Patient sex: M
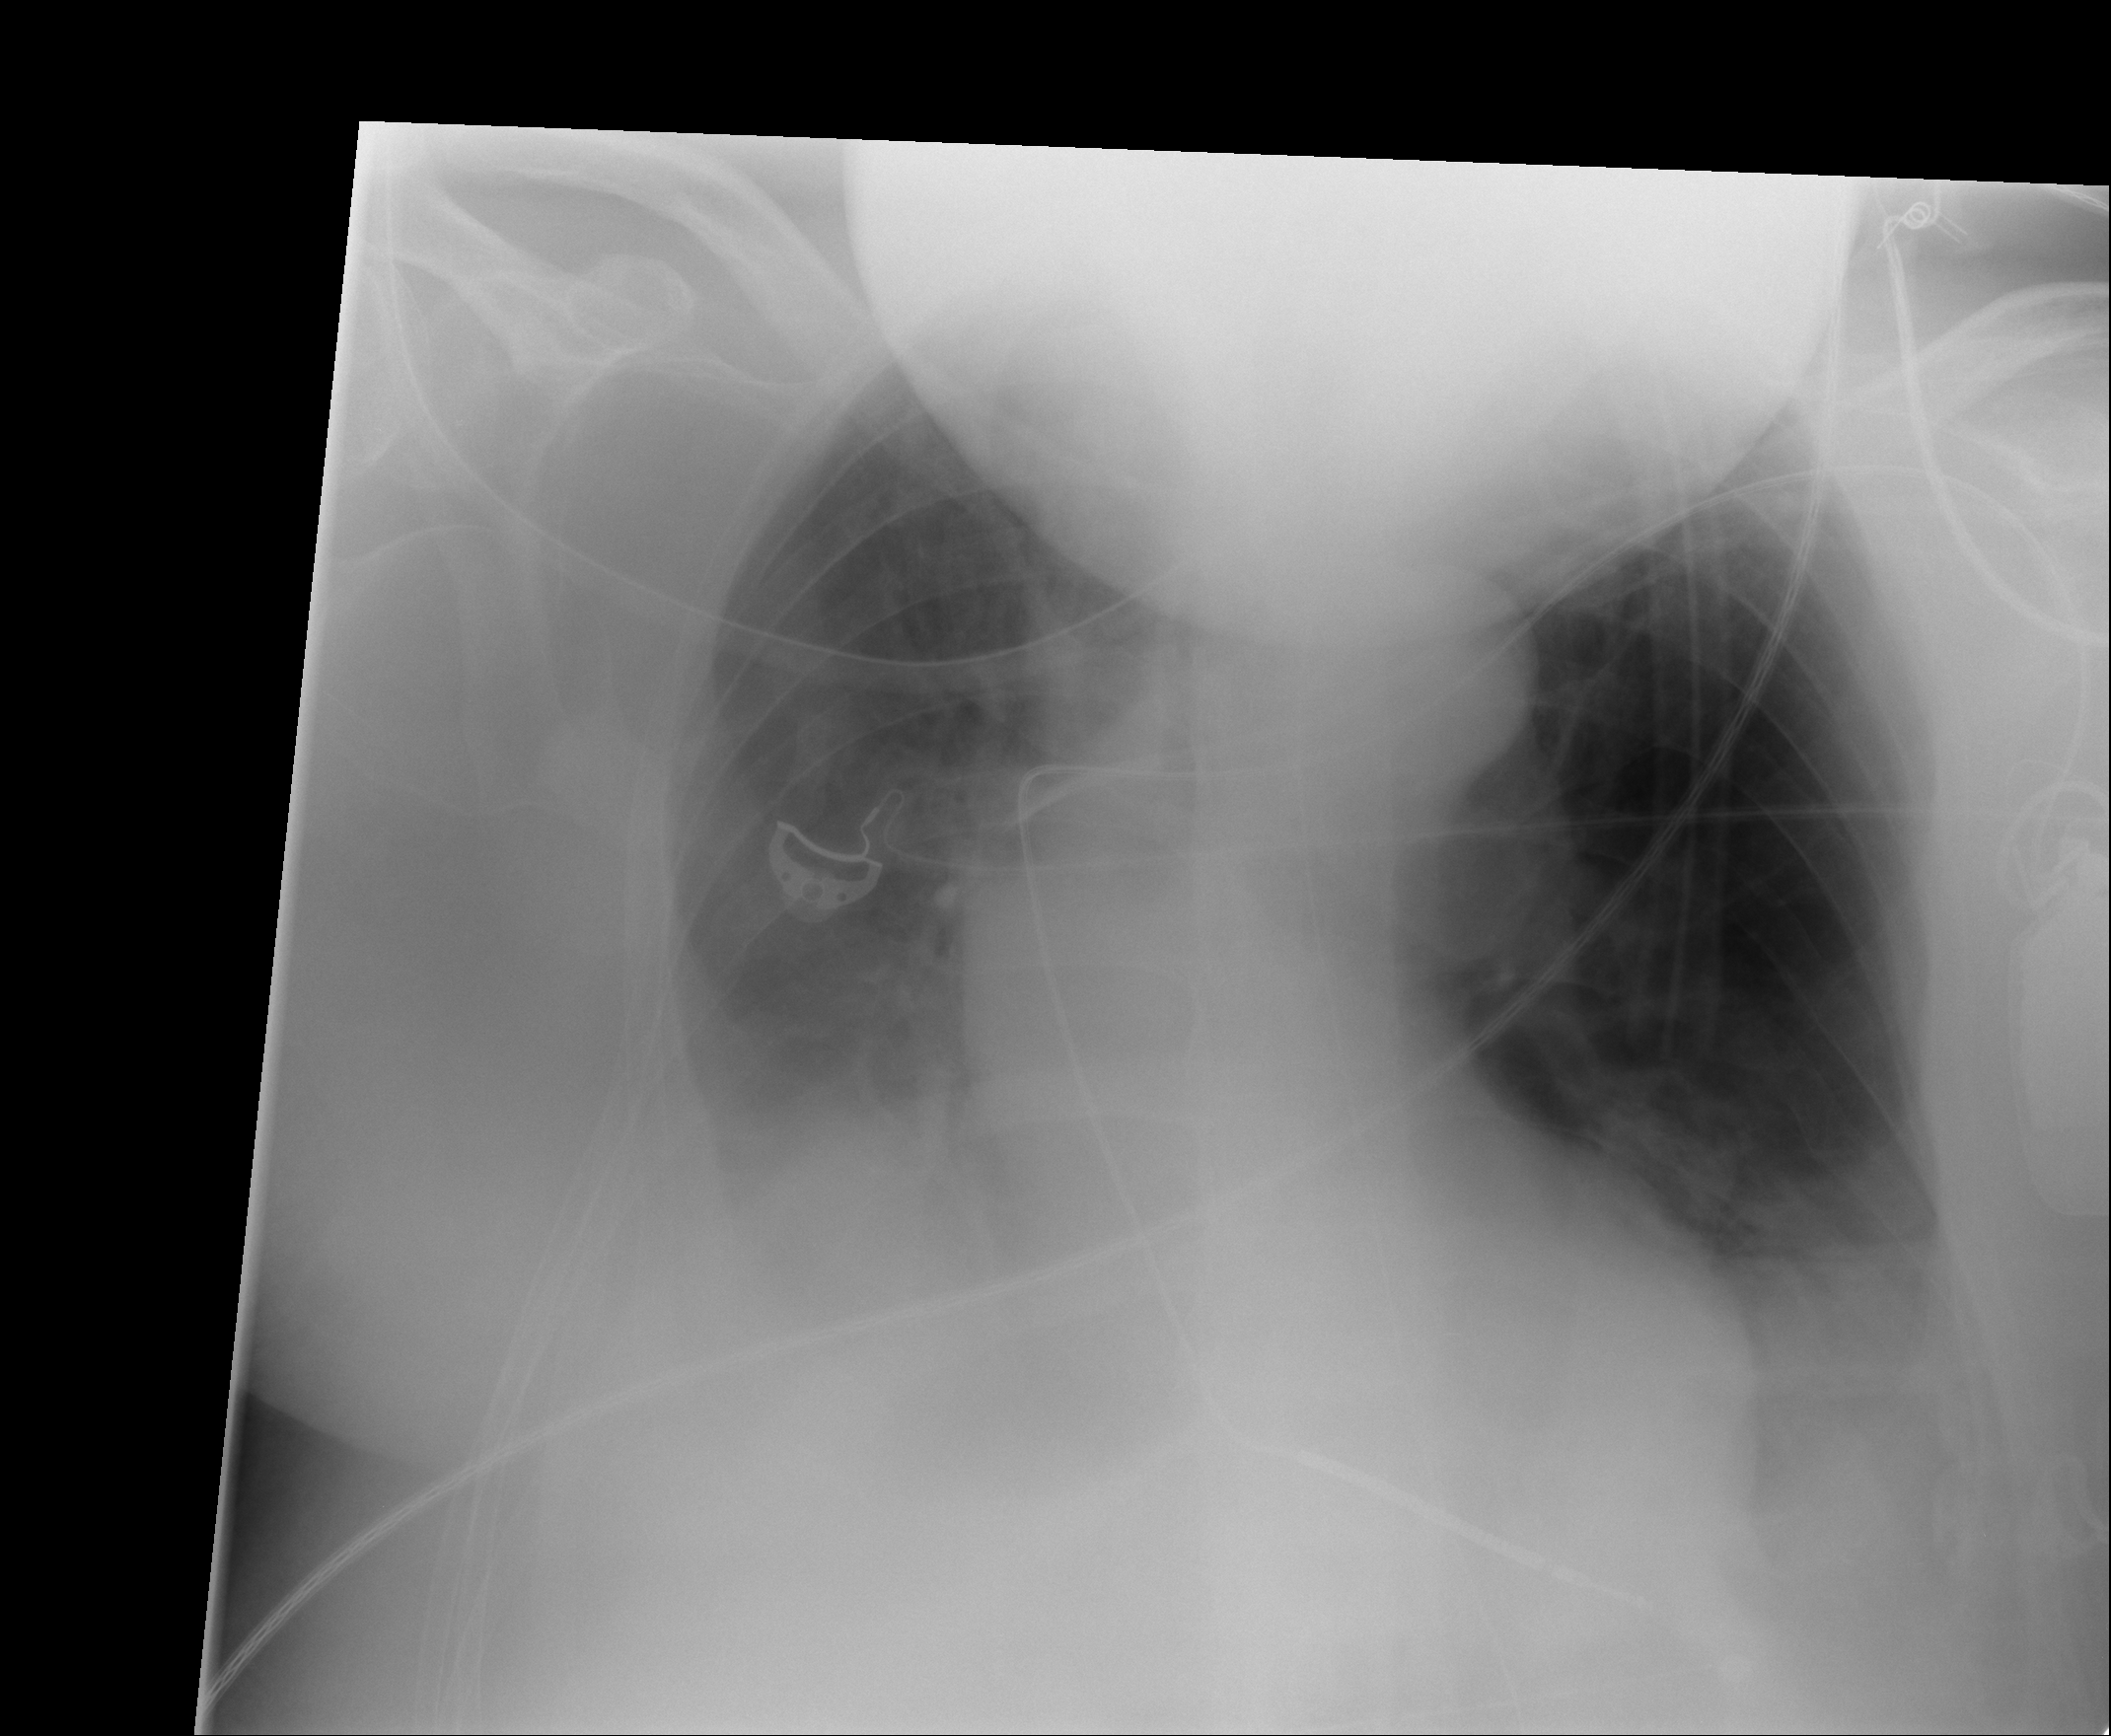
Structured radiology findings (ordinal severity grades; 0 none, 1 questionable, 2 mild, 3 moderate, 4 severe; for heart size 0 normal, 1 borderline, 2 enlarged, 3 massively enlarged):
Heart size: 0
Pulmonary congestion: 1
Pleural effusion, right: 3
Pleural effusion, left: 2
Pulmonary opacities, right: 0
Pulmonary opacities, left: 0
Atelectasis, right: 2
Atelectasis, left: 2